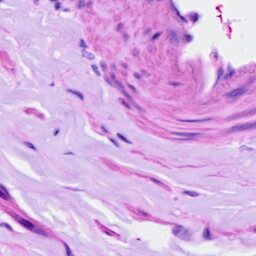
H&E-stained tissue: Ovarian